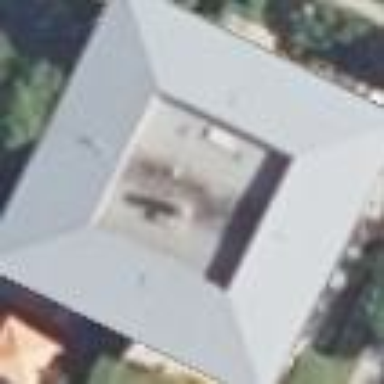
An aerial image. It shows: Unique quadruple saltbox-shaped roof outlines building with multiple apartments.